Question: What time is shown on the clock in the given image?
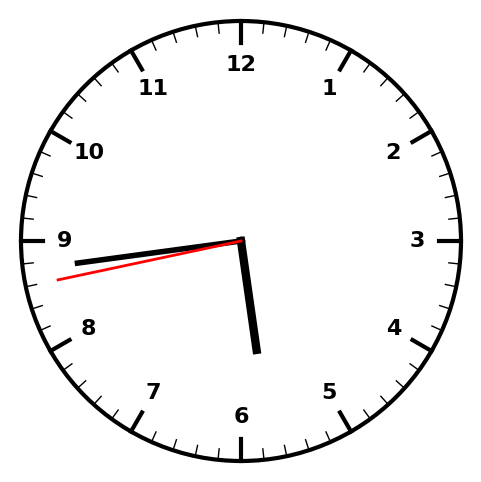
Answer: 05:43:43